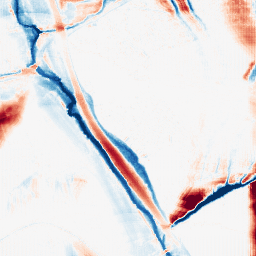
Category: morphological
Decomposition family: morphological_ellipse
Decomposition parameters: operation: average
width: 10
height: 50
Upsampling method: fft_zeropad
Upsampling parameters: scale: 4
Upsampling scale: 4